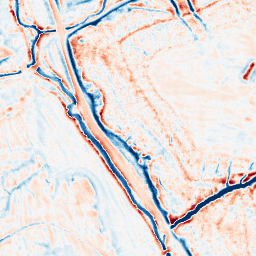
Category: edge_preserving
Decomposition family: bilateral
Decomposition parameters: d: 15
sigma_color: 25
sigma_space: 75
Upsampling method: lanczos
Upsampling parameters: scale: 4
Upsampling scale: 4